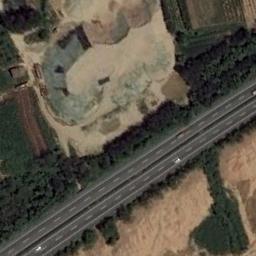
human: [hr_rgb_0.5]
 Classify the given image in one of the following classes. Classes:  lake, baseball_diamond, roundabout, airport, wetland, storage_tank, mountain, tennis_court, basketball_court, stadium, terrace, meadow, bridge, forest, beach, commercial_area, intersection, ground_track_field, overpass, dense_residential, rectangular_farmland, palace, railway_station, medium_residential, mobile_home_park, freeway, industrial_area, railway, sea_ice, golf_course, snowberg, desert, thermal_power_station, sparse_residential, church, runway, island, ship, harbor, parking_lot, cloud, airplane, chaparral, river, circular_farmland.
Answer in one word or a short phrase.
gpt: freeway